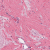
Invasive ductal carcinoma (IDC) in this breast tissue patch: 0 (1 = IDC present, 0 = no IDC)